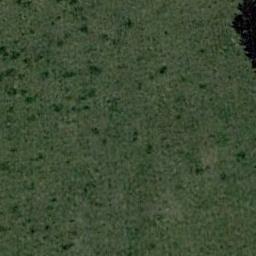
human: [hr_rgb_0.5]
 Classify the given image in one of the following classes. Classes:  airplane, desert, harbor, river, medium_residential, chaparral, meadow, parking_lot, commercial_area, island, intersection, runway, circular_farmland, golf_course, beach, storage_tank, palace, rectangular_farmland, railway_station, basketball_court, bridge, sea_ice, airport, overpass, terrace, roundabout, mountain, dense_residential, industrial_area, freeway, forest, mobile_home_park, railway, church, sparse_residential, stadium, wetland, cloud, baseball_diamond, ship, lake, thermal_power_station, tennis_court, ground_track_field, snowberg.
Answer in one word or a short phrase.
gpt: meadow